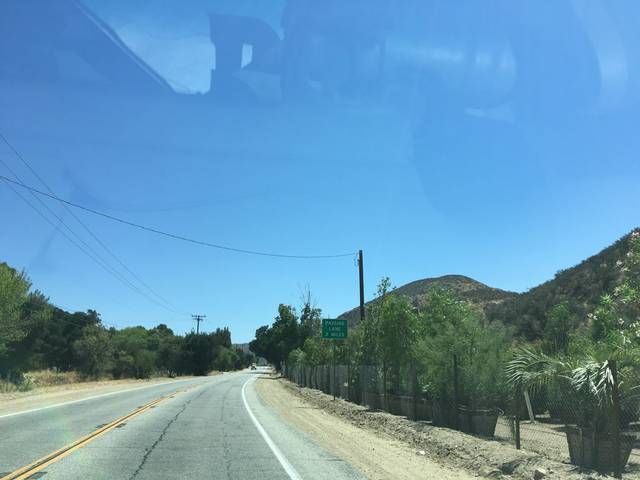
Region: Mexico
Coordinates: 34.51, -118.361